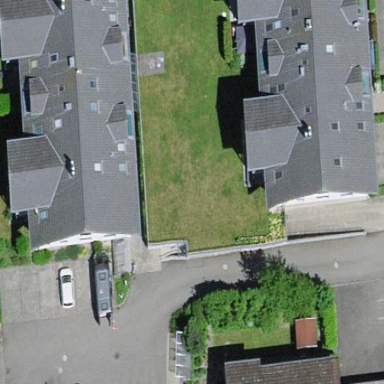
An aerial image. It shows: Residential building.